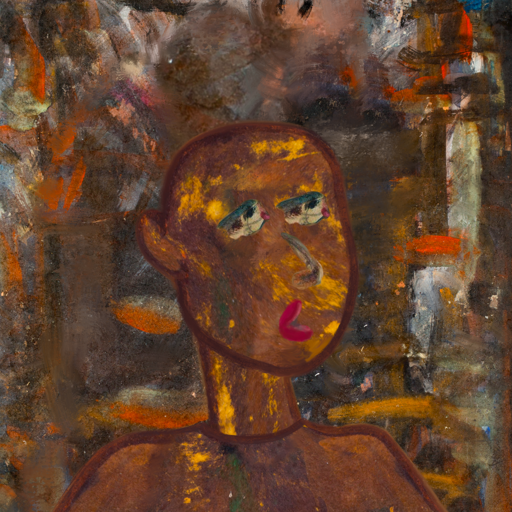
Background: GypsyQueen, Head And Neck Side: Comrade, Face Side: Pipe, Bust: Comrade, Hair Side: Blank, Head Accessory: Blank, Second Necklace: Blank, Necklace: Blank, Baby: Blank